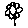
Label: flower